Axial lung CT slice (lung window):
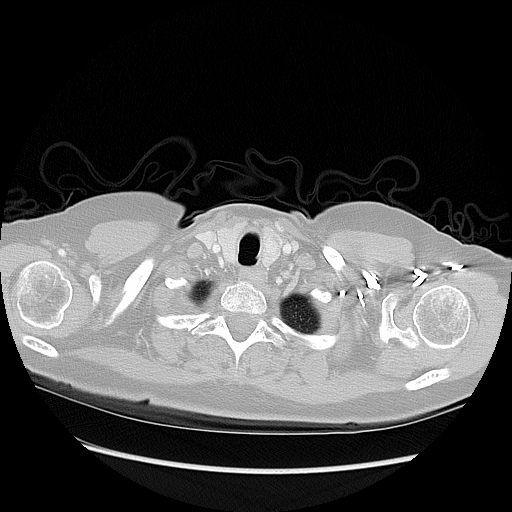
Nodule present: no